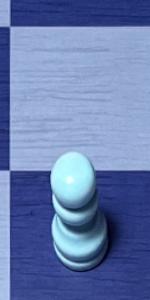
Label: Pawn_White